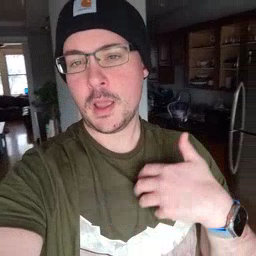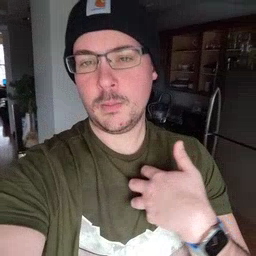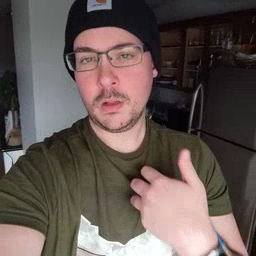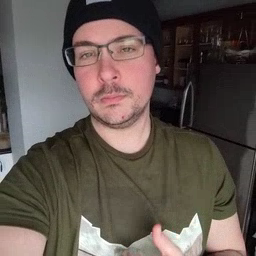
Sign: animal